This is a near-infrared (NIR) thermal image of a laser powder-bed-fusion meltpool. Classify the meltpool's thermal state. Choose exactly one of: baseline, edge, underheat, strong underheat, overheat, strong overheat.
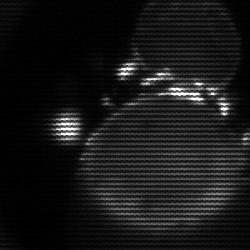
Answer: edge